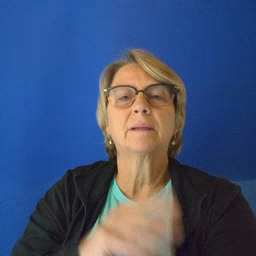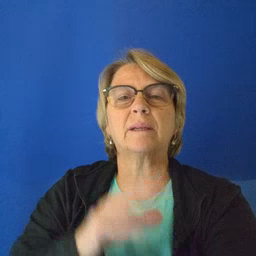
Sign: outside